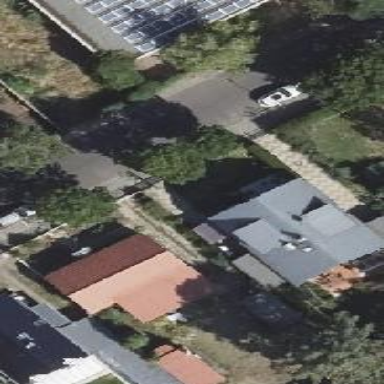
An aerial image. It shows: Detached building with gabled roof.